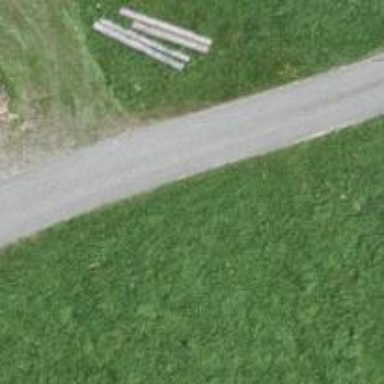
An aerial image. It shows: Well-maintained track road with grade 1 tracktype.